Question: This is a follow-up question to <URL>. How do I get the striped grey scale in the background which represents 100% and is parallel to Y-axis?

<URL>
Code:
'''
var data = [
{
"age": "Under 18",
"value": "582.13",
"color": "#B3DA29"
},
{
"age": "18 - 22",
"value": "583.98",
"color": "#78C0F2"
},
{
"age": "23 - 34",
"value": "603.00",
"color": "#9B58B5"
},
{
"age": "35 - 60",
"value": "607.70",
"color": "#E54C3C"
},
{
"age": "60 - Above",
"value": "610.00",
"color": "#F2519D"
}
];
var margin = {top: 20, right: 20, bottom: 30, left: 40},
width = 400 - margin.left - margin.right,
height = 400 - margin.top - margin.bottom;
var x = d3.scale.ordinal()
.rangeRoundBands([0, width], .1);
var y = d3.scale.linear()
.range([height, 0]);
var xAxis = d3.svg.axis()
.scale(x)
.orient("bottom");
var yAxis = d3.svg.axis()
.scale(y)
.orient("left")
.ticks(10, "%");
var svg = d3.select("body").append("svg")
.attr("width", width + margin.left + margin.right)
.attr("height", height + margin.top + margin.bottom)
.append("g")
.attr("transform", "translate(" + margin.left + "," + margin.top + ")");
x.domain(data.map(function(d) { return d.age; }));
y.domain([0, d3.max(data, function(d) { return d.value; })]);
svg.append("g")
.attr("class", "x axis")
.attr("transform", "translate(0," + height + ")")
.call(xAxis);
var tooltip = d3.select("body").append("div")
.attr("class", "tooltip")
.style("opacity", 0);
svg.selectAll(".bar")
.data(data)
.enter().append("rect")
.attr("class", "bar")
.attr("x", function(d) { return x(d.age); })
.attr("width", x.rangeBand())
.attr("y", function(d) { return y(d.value); })
.attr("height", function(d) { return height - y(d.value); })
.style("fill", function(d) { return d.color; })
.attr("rx", 10)
.attr("ry", 10)
.on("mouseover", function(d) {
tooltip.transition().duration(200).style("opacity", .9);
tooltip.html("Count: " + d.value)
.style("left", (d3.event.pageX) + "px")
.style("top", (d3.event.pageY - 28) + "px");
})
.on("mouseout", function(d) {
tooltip.transition().duration(500).style("opacity", 0);
});
'''
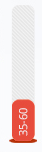
Answer: Here's how it works.
Updated the <URL>.
Created a 'svg' element with the class 'background-bar'.
And the 'x' and 'y' remains the same as you've defined prior.
But the height of the bars are given to the 'height' variable defined.
Hope this helps :)